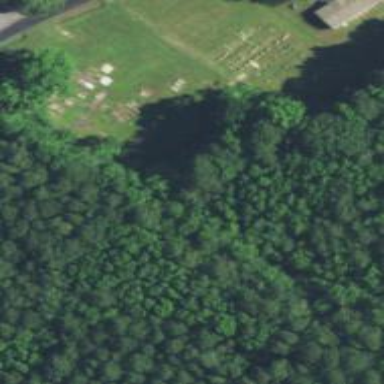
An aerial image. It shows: Graveyard.